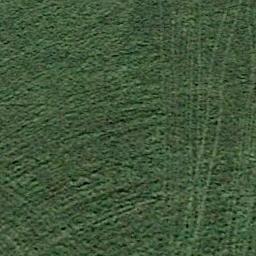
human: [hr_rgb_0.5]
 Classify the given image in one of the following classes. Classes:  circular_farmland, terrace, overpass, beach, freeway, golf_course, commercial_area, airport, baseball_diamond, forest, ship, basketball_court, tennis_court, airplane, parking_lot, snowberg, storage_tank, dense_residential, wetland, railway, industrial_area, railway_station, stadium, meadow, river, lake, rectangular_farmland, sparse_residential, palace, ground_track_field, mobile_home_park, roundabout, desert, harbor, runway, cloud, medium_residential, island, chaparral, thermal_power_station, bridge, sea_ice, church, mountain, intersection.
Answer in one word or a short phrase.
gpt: meadow